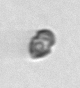
Label: Heterocapsa_rotundata